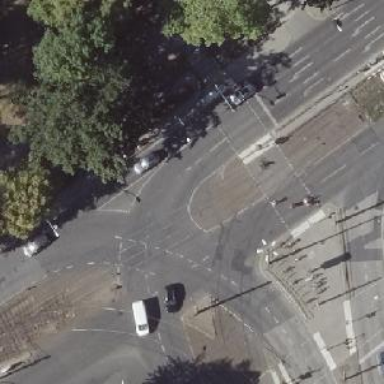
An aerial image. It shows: Tram level crossing on the railway.